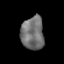
Tissue: prostate
Cell type: T cells
Senescence score: 0.2997
Nuclear area (px): 742
Mean DAPI intensity: 114.261